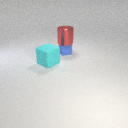
small blue rubber cube to the right of large cyan rubber cube